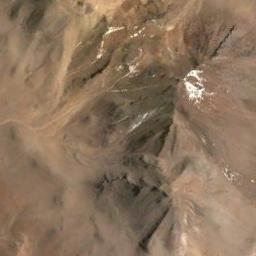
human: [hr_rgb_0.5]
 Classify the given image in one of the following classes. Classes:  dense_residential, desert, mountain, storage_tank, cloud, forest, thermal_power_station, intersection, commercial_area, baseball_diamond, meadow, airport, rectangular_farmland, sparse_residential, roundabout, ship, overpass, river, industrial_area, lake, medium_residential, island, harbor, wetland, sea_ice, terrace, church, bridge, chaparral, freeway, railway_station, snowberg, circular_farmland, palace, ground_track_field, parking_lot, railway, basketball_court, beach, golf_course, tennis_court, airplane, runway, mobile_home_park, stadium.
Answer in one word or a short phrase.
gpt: mountain